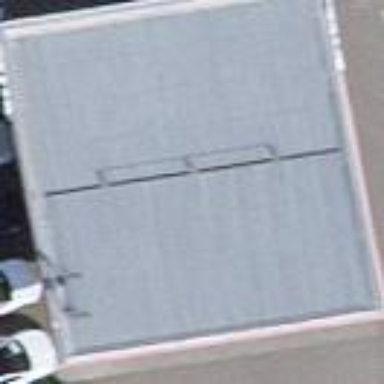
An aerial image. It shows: Roofed fuel facility.